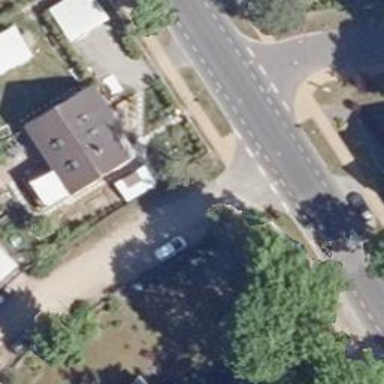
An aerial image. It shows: Road with "give way" sign.